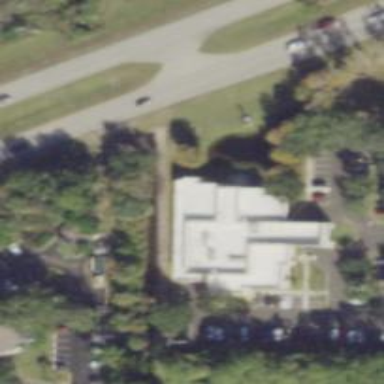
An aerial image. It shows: Healthcare clinic.